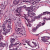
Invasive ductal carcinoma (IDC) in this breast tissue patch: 1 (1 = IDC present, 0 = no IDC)